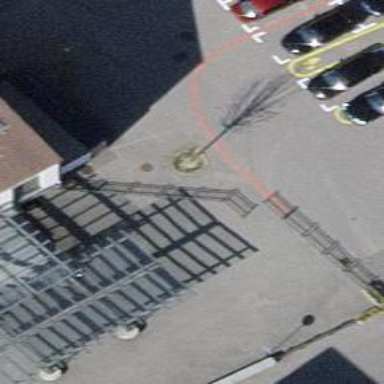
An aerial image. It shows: Fence.